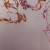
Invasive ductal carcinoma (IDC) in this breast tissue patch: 0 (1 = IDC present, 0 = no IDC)